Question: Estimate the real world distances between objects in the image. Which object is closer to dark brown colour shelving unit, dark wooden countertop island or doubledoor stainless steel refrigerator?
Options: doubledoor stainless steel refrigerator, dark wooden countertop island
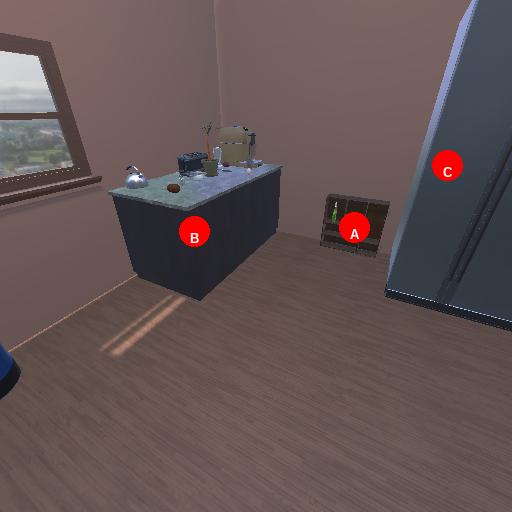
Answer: doubledoor stainless steel refrigerator